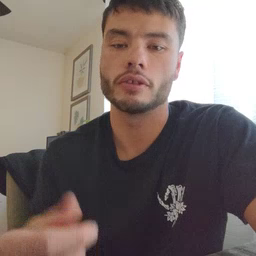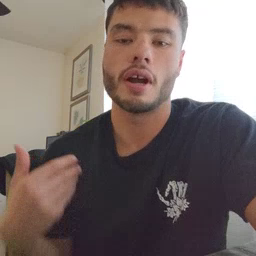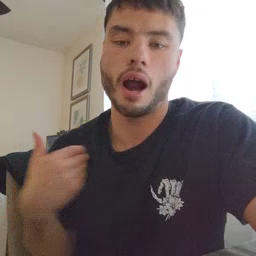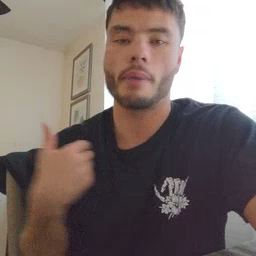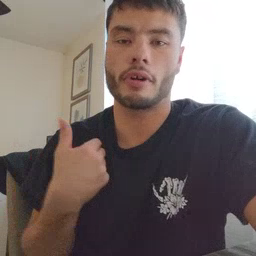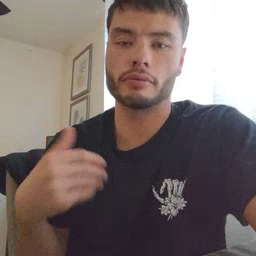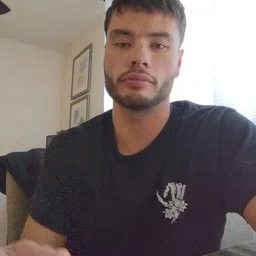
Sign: animal